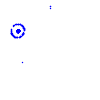
Particle: pion